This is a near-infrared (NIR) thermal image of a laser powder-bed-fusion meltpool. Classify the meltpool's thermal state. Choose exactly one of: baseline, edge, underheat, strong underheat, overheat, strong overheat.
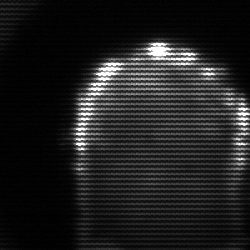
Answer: baseline